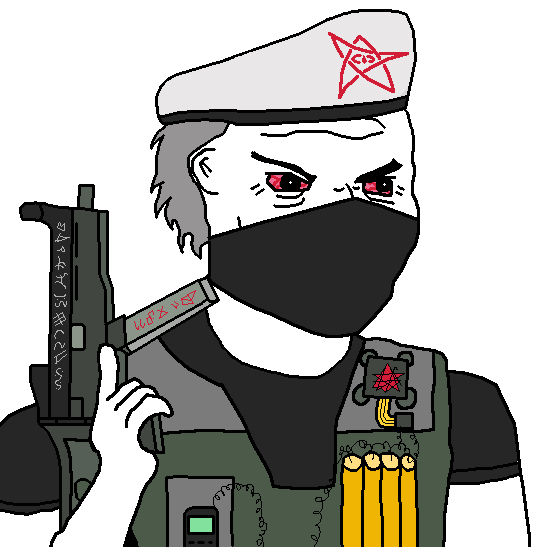
Label: 5_Oomer